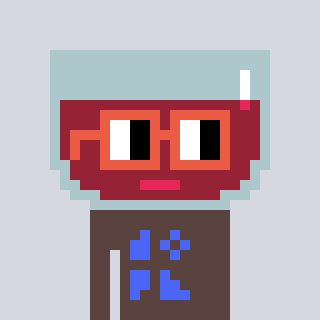
a pixel art character with square orange glasses, a wine-shaped head and a darkbrown-colored body on a cool background